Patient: sex M, age 66
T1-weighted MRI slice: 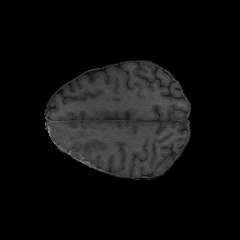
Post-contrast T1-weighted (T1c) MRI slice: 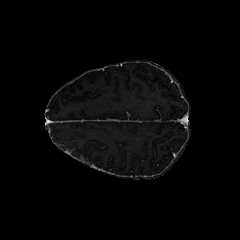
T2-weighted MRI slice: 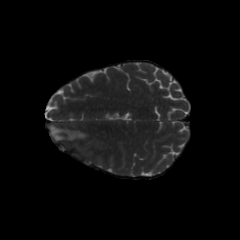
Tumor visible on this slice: yes
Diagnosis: Glioblastoma, IDH-wildtype
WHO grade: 4